Question: I want to implement a delete key for my calculator app. My pseudocode for this was:
'''
foo = length of current number
bar = length of current number-1
current number = current number with character at index (foo-bar) removed
'''
To do this in objective-c I have tried to implement this using the NSRange function as well as the StringbyappendingString method:
'''
- (IBAction)DelPressed {
if ([self.display.text length] >=2)
{
int len = [self.display.text length];//Length of entire display
//Add to the brainlong printing out the length of the entire display
self.brainlog.text = [NSString stringWithFormat:@"Len is %g",len];
int le = ([self.display.text length]-1);//Length of entire display - 1
NSString *lestring = [NSString stringWithFormat:@"LE is %g",le];
//Add to the brainlog printing out the length of the display -1
self.brainlog.text = [self.brainlog.text stringByAppendingString:lestring];
NSRange range = NSMakeRange(le, len);//range only includes the last character
self.display.text = [self.display.text stringByReplacingCharactersInRange:range withString:@" "];//Replace the last character with whitespace
}
'''
The output to brainlog (ie the length of both le and len) is:
'''
Len is -1.99164 Le is -1.99164
'''
Hard to see, but here's an image of the number I input to the calculator using the iOS simulator:

I have tried to change the value of le (ie making it the length of the display -3 or -5 etc) and both le and len are still the same.
I have also tried to make le in reference to len:
'''
int len = [self.display.text length];//Length of entire display
//Add to the brainlong printing out the length of the entire display
self.brainlog.text = [NSString stringWithFormat:@"Len is %g",len];
int le = len-1;
'''
But the values of the two are still the same. How can I use NSRange to delete the last character of the display?
: Using Dustin's fix, I now have reduced a rather lengthy function into 6 lines of code:
'''
-(IBAction)DelPressed{
if ([self.display.text length] >=2)
{
self.display.text = [self.display.text substringToIndes:[self.display.text length] -1];
}
}
'''
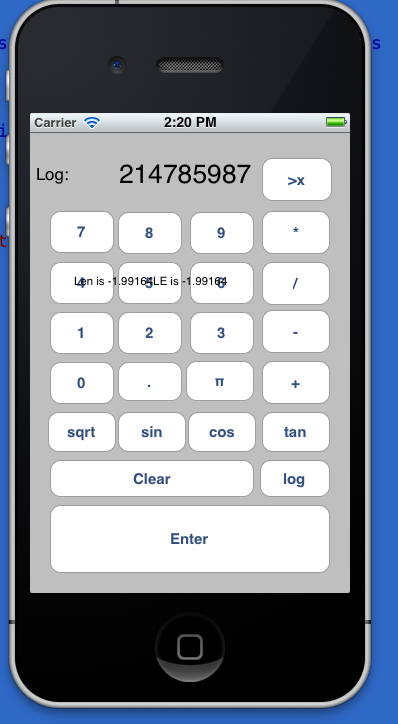
Answer: Use 'substring' instead; it's much better if all you want to do is remove the last character.
More specifically, 'substringToIndex(/*length-1*/)'
Check <URL> out if you need to do other things with strings